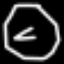
Label: octagon